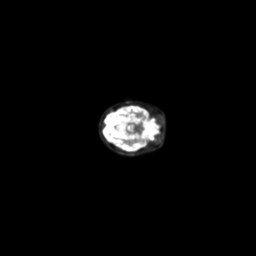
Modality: PET
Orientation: axial
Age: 55
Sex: female
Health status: ill